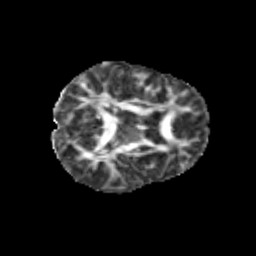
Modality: FA
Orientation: axial
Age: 9
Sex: female
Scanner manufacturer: siemens
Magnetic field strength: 3 T
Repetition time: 3.8 s
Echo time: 0.07 s